Breast ultrasound image
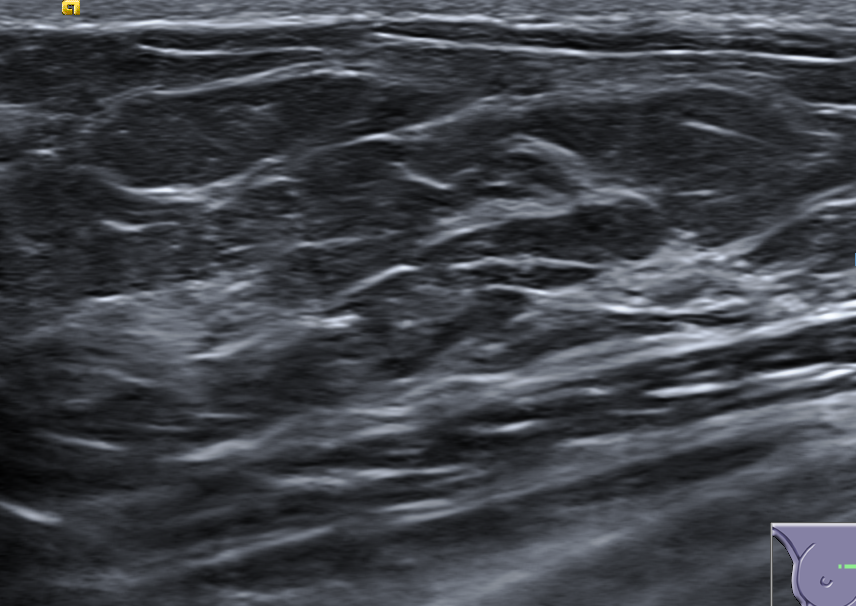
Diagnosis: normal